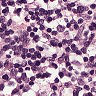
Metastatic tissue present: no